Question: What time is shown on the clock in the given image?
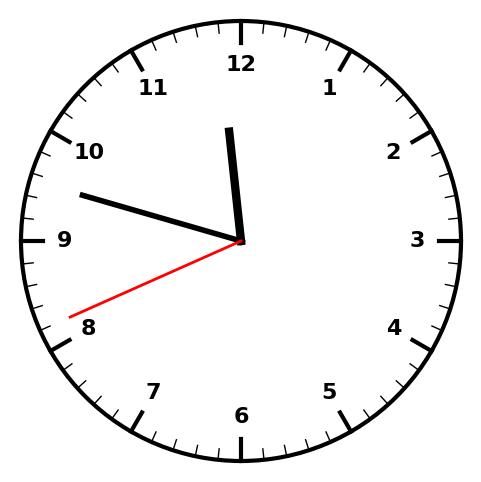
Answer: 11:47:41